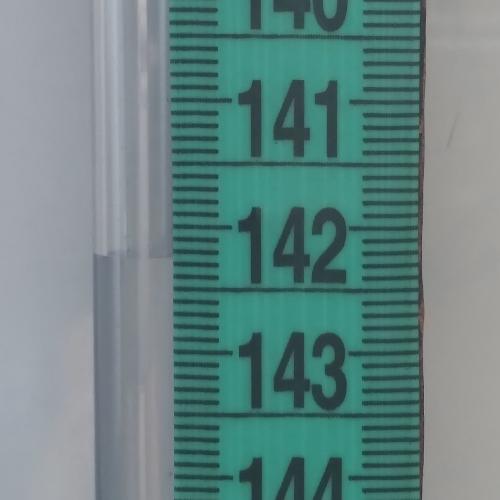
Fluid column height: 142.3 cm